Question: I'm looking for a reordering technique to group connected components of an adjacency matrix together.
For example, I've made an illustration with two groups, blue and green. Initially the '1's entries are distributed across the rows and columns of the matrix. By reordering the rows and columns, all '1''s can be located in two contiguous sections of the matrix, revealing the blue and green components more clearly.

I can't remember what this reordering technique is called. I've searched for many combinations of adjacency matrix, clique, sorting, and reordering.
The closest hits I've found are
1. symrcm moves the elements closer to the diagonal, but does not make groups.
2. Is there a way to reorder the rows and columns of matrix to create a dense corner, in R? which focuses on removing completely empty rows and columns
Please either provide the common name for this technique so that I can google more effectively, or point me in the direction of a Matlab function.
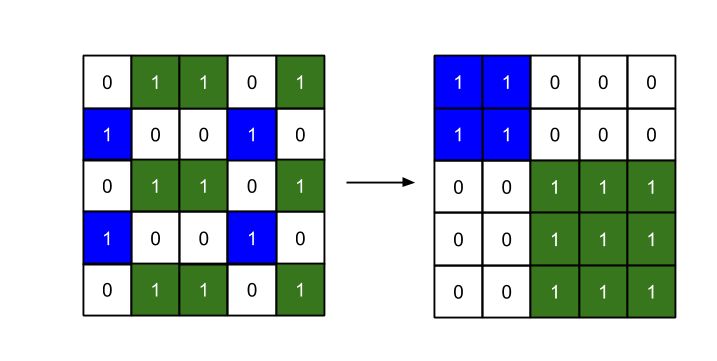
Answer: I don't know whether there is a better alternative which should give you direct results, but here is one approach which may serve your purpose.
'''
>> A
A =
0 1 1 0 1
1 0 0 1 0
0 1 1 0 1
1 0 0 1 0
0 1 1 0 1
'''
# Method 1
> Taking first row and first column as Column-Mask('maskCol') and
Row-Mask('maskRow') respectively.
of which values contains in both first row, and first column
'''
maskRow = A(:,1)==1;
maskCol = A(1,:)~=1;
'''
(according to the Row-mask)
'''
out = [A(maskRow,:);A(~maskRow,:)];
'''
Gives something like this:
'''
out =
1 0 0 1 0
1 0 0 1 0
0 1 1 0 1
0 1 1 0 1
0 1 1 0 1
'''
(according to the column-mask)
'''
out = [out(:,maskCol),out(:,~maskCol)]
'''
'''
out =
1 1 0 0 0
1 1 0 0 0
0 0 1 1 1
0 0 1 1 1
0 0 1 1 1
'''
---
Just a check whether the indices are where they are supposed to be or if you want the corresponding re-arranged indices ;)
'''
idx = reshape(1:25,5,[])
idx =
1 6 11 16 21
2 7 12 17 22
3 8 13 18 23
4 9 14 19 24
5 10 15 20 25
'''
(same process we did before)
'''
outidx = [idx(maskRow,:);idx(~maskRow,:)];
outidx = [outidx(:,maskCol),outidx(:,~maskCol)]
'''
'''
outidx =
2 17 7 12 22
4 19 9 14 24
1 16 6 11 21
3 18 8 13 23
5 20 10 15 25
'''
---
# Method 2
For , if you don't know the matrix beforehand, here is the procedure to find the 'maskRow' and 'maskCol'
>
1. Take first row. Consider it as column mask (maskCol).
2. For 2nd row to last row, the following process are repeated.
3. Compare the current row with maskCol.
4. If any one value matches with the maskCol, then find the element wise logical OR and update it as new maskCol
5. Repeat this process till the last row.
6. Same process for finding maskRow while the column are used for iterations instead.
'''
%// If you have a square matrix, you can combine both these loops into a single loop.
maskCol = A(1,:);
for ii = 2:size(A,1)
if sum(A(ii,:) & maskCol)>0
maskCol = maskCol | A(ii,:);
end
end
maskCol = ~maskCol;
maskRow = A(:,1);
for ii = 2:size(A,2)
if sum(A(:,ii) & maskRow)>0
maskRow = maskRow | A(:,ii);
end
end
'''
Here is an example to try that:
'''
%// Here I removed some 'ones' from first, last rows and columns.
%// Compare it with the original example.
A = [0 0 1 0 1
0 0 0 1 0
0 1 1 0 0
1 0 0 1 0
0 1 0 0 1];
'''
Then, repeat the procedure you followed before:
'''
out = [A(maskRow,:);A(~maskRow,:)]; %// same code used
out = [out(:,maskCol),out(:,~maskCol)]; %// same code used
'''
'''
>> out
out =
0 1 0 0 0
1 1 0 0 0
0 0 0 1 1
0 0 1 1 0
0 0 1 0 1
'''
> This approach may work for most of the cases but still may fail for some rare cases.
Here, is an example:
'''
%// this works well.
A = [0 0 1 0 1 0
1 0 0 1 0 0
0 1 0 0 0 1
1 0 0 1 0 0
0 0 1 0 1 0
0 1 0 0 1 1];
%// This may not
%// Second col, last row changed to zero from one
A = [0 0 1 0 1 0
1 0 0 1 0 0
0 1 0 0 0 1
1 0 0 1 0 0
0 0 1 0 1 0
0 0 0 0 1 1];
'''
> As we loop through each row (to find the column mask), for eg, when we move to 3rd row, none of the cols match the first row (current 'maskCol'). So the only information carried by 3rd row (2nd element) is lost. This may be the rare case because some other row might still contain the same information. See the first example. There also none of the elements of third row matches with 1st row but since the last row has the same information (1 at the 2nd element), it gave correct results. Only in rare cases, similar to this might happen. Still it is good to know this disadvantage.
# Method 3
> This one is Brute-force Alternative. Could be applied if you think the previous case might fail. Here, we use 'while loop' to run the previous code (finding row and col mask) number of times with updated 'maskCol', so that it finds the correct mask.
'''
maskCol = A(1,:);
count = 1;
while(count<3)
for ii = 2:size(A,1)
if sum(A(ii,:) & maskCol)>0
maskCol = maskCol | A(ii,:);
end
end
count = count+1;
end
'''
Previous example is taken (where the previous method fails) and is run with and without 'while-loop'
'''
>> out
out =
1 0 1 0 0 0
1 0 1 0 0 0
0 0 0 1 1 0
0 1 0 0 0 1
0 0 0 1 1 0
0 0 0 0 1 1
'''
'''
>> out
out =
1 1 0 0 0 0
1 1 0 0 0 0
0 0 0 1 1 0
0 0 1 0 0 1
0 0 0 1 1 0
0 0 0 0 1 1
'''
The number of iterations required to get the correct results may vary. But it is safe to have a good number.
Good Luck!